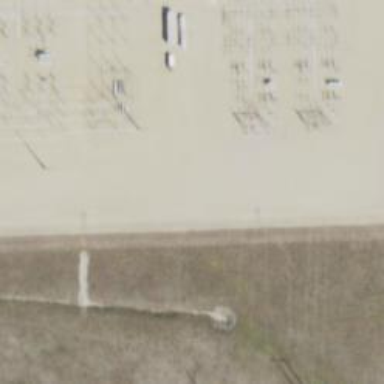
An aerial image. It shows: Mast used for lightning protection.